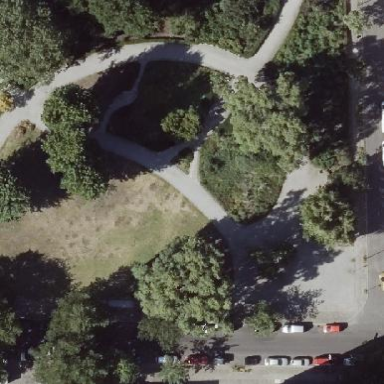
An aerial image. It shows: Park.